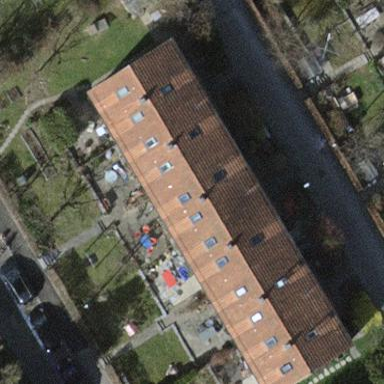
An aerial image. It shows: Simple house.